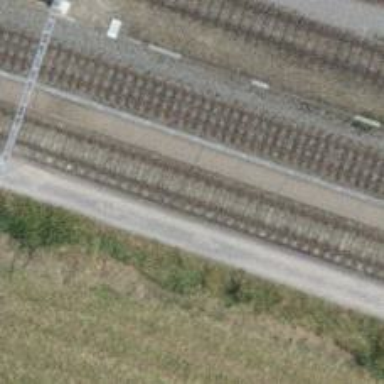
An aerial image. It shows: Railway crossing.